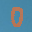
Label: 0